Field crop: maize
Growth stage: 2
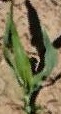
Species: maize